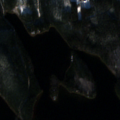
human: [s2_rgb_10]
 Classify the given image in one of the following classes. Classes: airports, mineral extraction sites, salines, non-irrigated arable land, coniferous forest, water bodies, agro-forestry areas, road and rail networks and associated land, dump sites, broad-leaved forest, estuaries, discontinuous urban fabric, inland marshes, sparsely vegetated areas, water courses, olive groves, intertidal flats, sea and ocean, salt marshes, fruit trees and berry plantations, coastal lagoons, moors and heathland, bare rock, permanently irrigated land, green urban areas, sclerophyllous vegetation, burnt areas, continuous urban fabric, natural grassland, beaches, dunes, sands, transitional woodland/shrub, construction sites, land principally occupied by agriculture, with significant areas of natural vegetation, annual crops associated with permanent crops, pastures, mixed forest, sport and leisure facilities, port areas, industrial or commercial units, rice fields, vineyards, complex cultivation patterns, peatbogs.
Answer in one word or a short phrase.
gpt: coniferous forest, mixed forest, water bodies